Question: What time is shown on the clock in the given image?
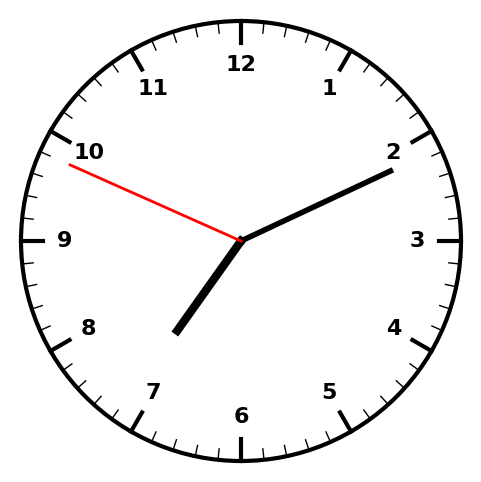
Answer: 07:10:49